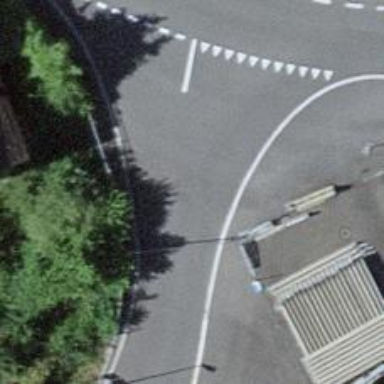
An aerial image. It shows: Lift gate barrier.